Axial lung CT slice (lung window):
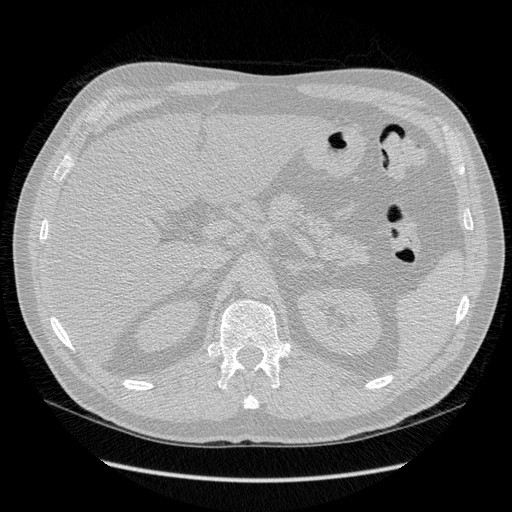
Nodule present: no